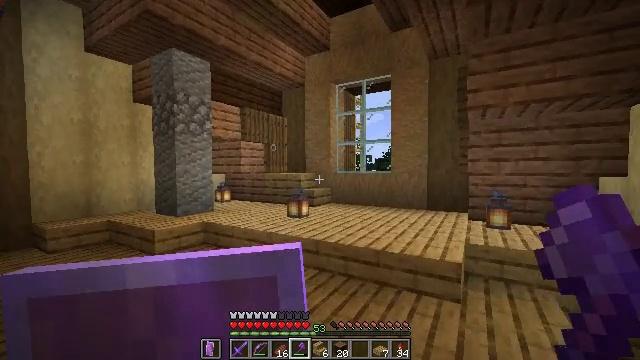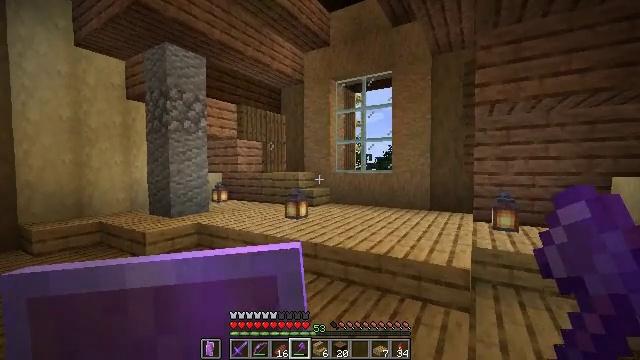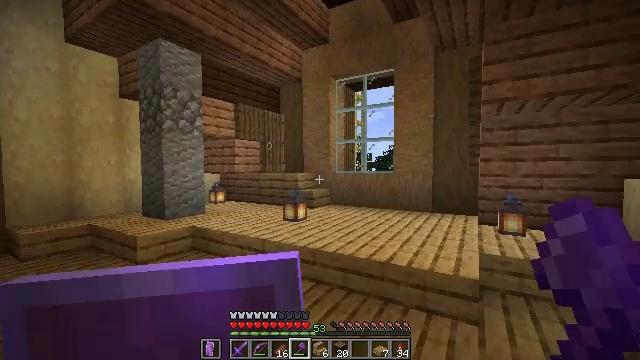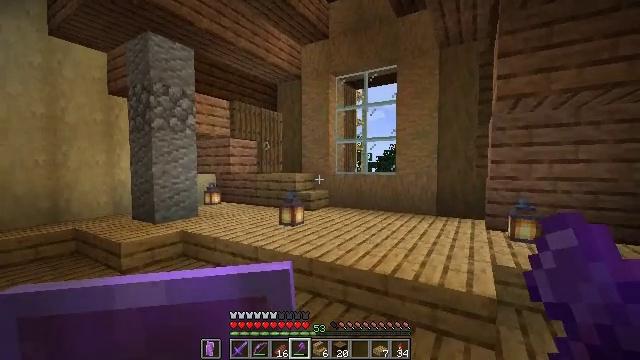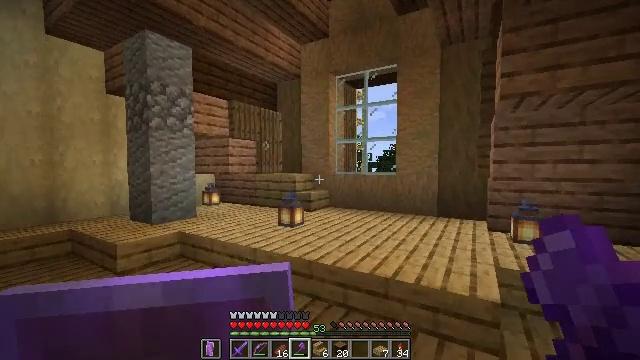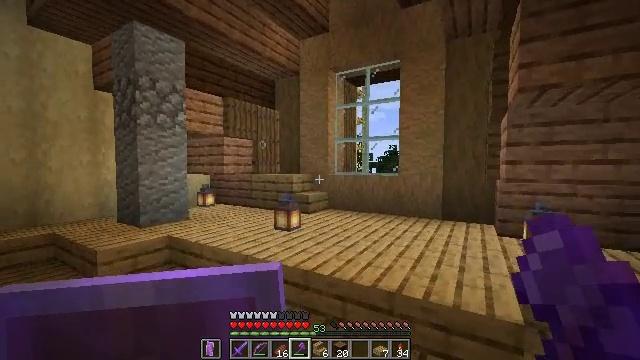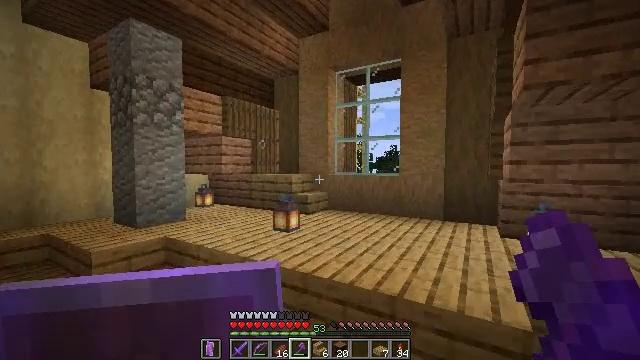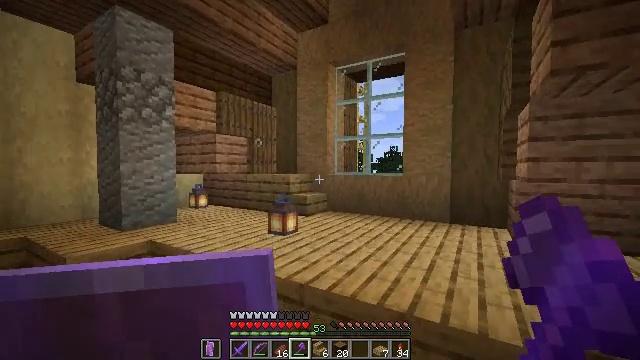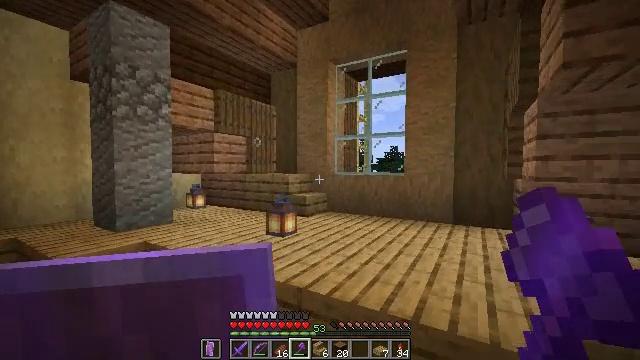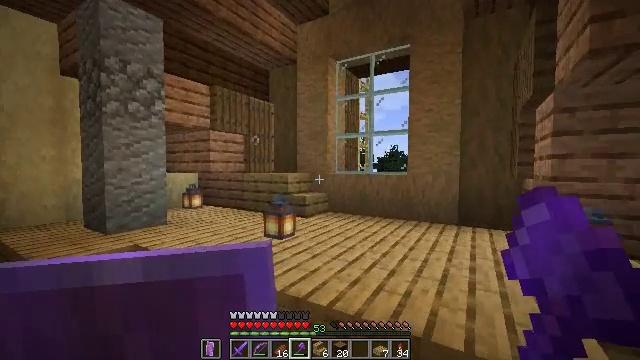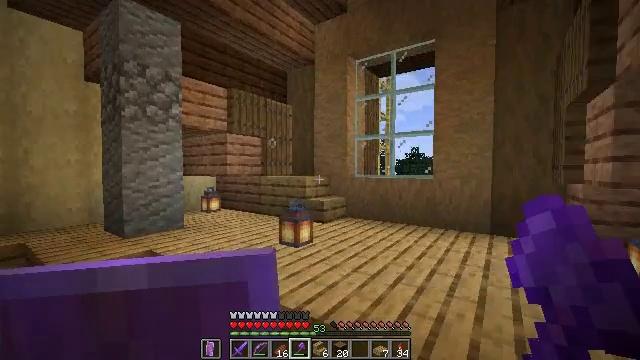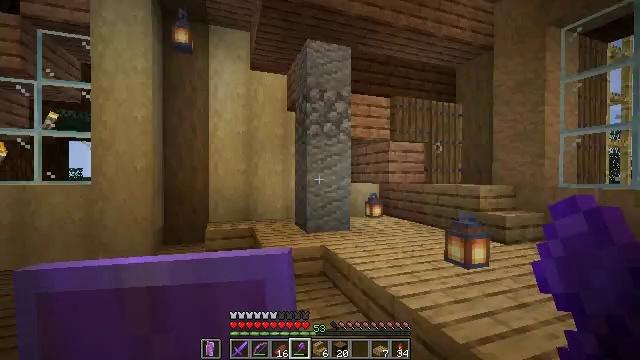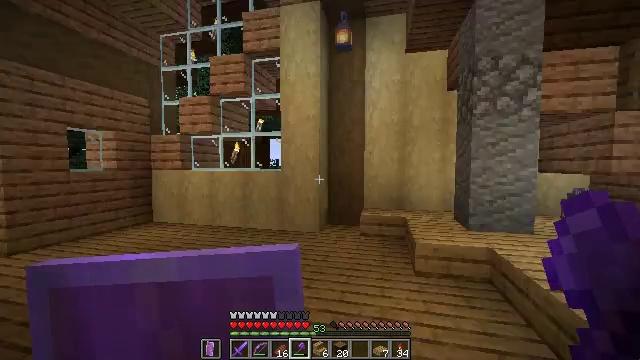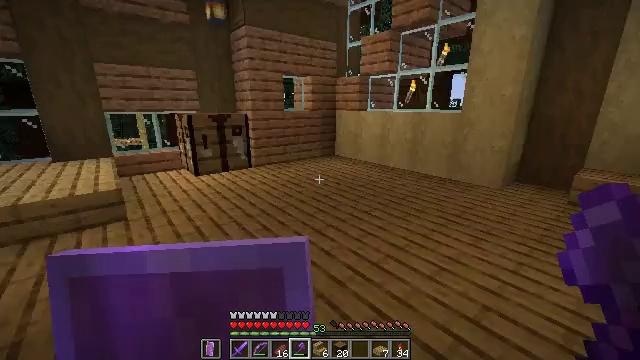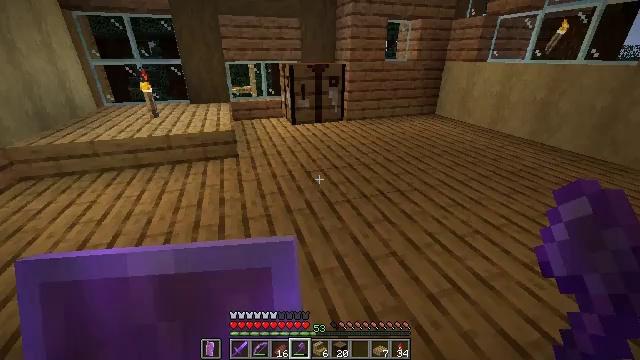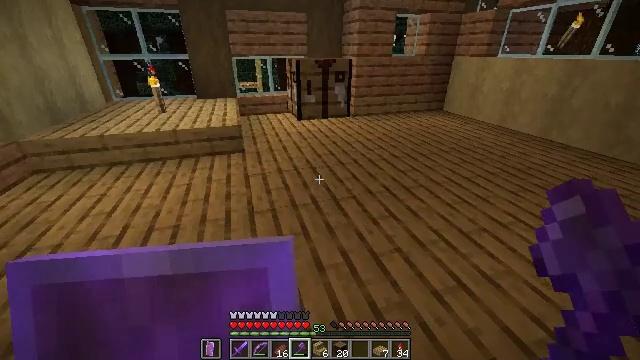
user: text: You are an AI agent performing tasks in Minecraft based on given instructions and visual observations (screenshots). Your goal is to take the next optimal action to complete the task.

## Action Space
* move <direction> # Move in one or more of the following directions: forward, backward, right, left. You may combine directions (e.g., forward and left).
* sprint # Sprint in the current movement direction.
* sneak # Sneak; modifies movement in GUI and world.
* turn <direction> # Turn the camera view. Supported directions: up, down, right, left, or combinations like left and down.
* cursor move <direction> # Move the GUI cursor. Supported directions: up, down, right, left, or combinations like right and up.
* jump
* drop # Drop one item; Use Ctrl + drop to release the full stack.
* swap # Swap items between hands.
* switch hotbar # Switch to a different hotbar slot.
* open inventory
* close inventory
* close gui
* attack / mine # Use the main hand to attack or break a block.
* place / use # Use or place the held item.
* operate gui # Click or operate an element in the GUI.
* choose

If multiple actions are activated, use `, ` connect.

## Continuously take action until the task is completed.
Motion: motion action
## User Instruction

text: Pick up the white bed by breaking it.
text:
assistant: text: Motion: move forward
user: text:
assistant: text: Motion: move forward
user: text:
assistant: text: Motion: move forward
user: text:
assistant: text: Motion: move forward
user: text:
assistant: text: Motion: move forward
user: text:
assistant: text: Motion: move forward
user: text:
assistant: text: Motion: move forward
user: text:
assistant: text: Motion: move forward
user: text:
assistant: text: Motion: move forward
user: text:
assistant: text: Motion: turn left
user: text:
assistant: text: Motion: turn left and up
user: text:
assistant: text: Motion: turn left and down
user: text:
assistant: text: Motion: turn left and down
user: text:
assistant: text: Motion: turn left and down
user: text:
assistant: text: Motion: turn left
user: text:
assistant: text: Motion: no_op
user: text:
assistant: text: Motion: no_op
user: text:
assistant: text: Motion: turn up
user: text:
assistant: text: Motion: turn left and up
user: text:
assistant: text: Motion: turn left and up
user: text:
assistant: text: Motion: turn left and up
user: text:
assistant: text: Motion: turn left
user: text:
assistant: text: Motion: no_op
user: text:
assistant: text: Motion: no_op
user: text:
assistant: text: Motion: no_op
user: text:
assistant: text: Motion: no_op
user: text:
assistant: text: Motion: no_op
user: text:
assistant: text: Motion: no_op
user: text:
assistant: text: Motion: no_op
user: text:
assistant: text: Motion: no_op